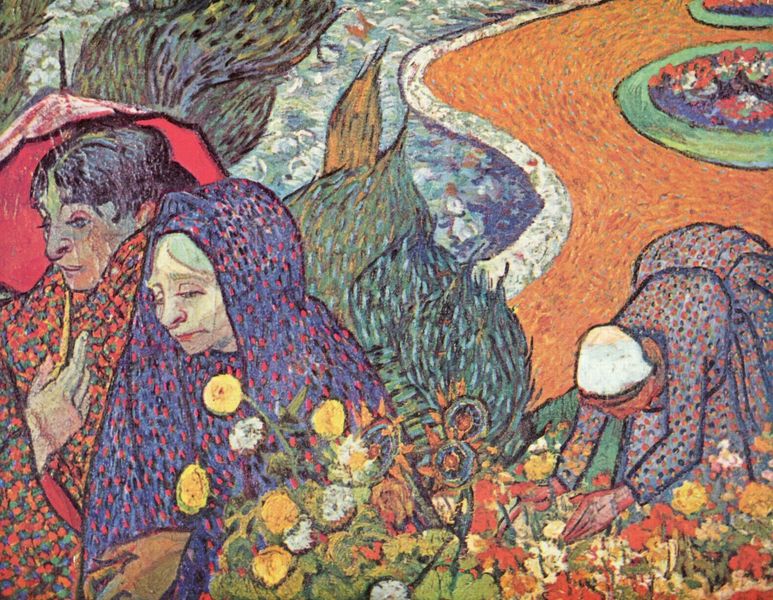
Titel: Promenade in Arles
Künstler: Vincent van Gogh
Standort: Sankt Petersburg
Institution: Eremitage
Schlagwörter: baum, blau, hand, mann, umhang, wasser, weiß, bäume, fluss, frauen, gelb, grün, impressionismus, landschaft, see, teich, blume, blumen, bunt, frau, kleid, kleider, nase, orange, schwarz, straße, blick, blüten, park, rot, schirm, schleier, tuch, weg, wiese, haube, malerei, muster, rock, gesichter, kappe, profile, augen, dienerin, gesicht, trauer, hände, bach, feld, felder, natur, strauch, sträucher, wege, haare, mantel, tücher, mutter, paar, tochter, pflanze, pflanzen, kontrast, traurig, wald, arbeit, bauern, kreis, garten, zypressen, löwenzahn, ornage, pflücken, pointilismus, bäuerin, farben, flächen, lila, linien, van gogh, rand, bretagne, kopftuch, korb, klimt, regen, punkte, gang, bücken, gepunktet, vincent van gogh, gaugin, struktur, beet, beete, blumenbeet, gärtner, stauden, seerosen, gebückt, armut, astern, pointillismus, pointilistisch, neoimpressionismus, farbpunkte, gärtnerin, gärtnern, paul gaguin, beim pflücken, pontisslismus